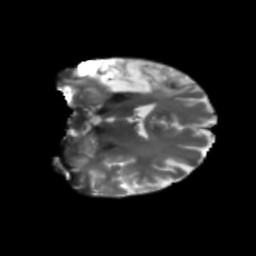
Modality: T2w
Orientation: coronal
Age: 36
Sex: female
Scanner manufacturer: siemens
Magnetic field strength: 3 T
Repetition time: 5.25 s
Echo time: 0.08 s